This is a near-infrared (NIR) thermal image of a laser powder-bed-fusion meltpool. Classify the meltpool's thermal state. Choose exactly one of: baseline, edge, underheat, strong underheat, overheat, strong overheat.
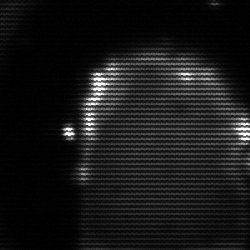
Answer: baseline